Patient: sex F, age 56
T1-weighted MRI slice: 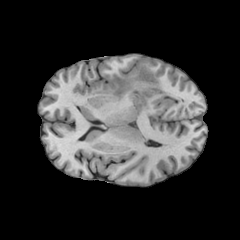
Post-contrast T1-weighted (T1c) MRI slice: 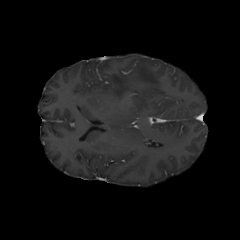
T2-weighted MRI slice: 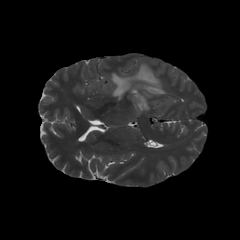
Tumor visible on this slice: yes
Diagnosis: Glioblastoma, IDH-wildtype
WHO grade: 4